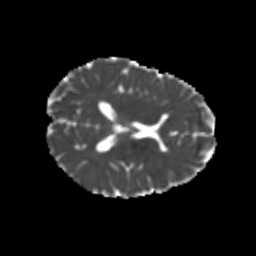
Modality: MD
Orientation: axial
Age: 22
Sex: female
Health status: healthy
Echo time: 0.074 s